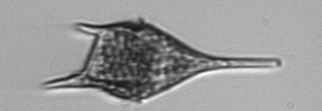
Label: Tripos_lineatus